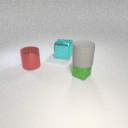
large gray rubber cylinder above small green rubber cube